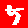
Digit: 5